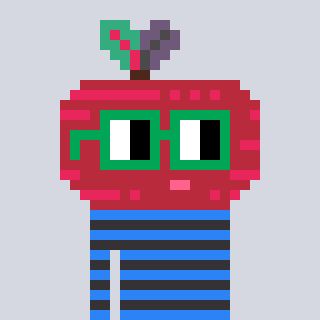
a pixel art character with square green glasses, a beet-shaped head and a grayscale-colored body on a cool background